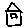
Label: house